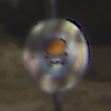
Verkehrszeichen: VerbotFahrzeugeWassergefaehrdenderLadung
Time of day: MorningAfternoon
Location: Outdoor (Nature)
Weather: Clear
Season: NotSpecified
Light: Natural